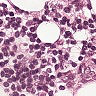
Metastatic tissue present: yes